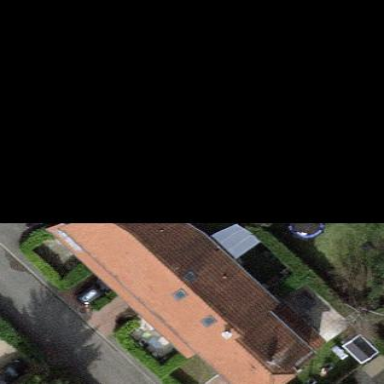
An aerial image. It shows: Half-hipped roof house.